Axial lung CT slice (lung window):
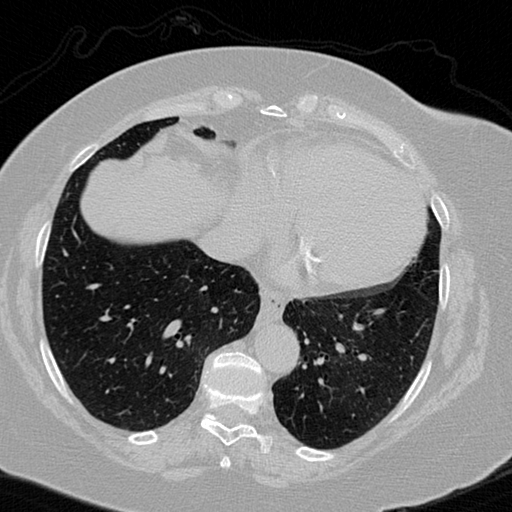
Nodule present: no